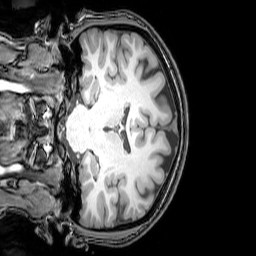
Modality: T1w
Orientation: coronal
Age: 24
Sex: female
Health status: healthy
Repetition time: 0.081 s
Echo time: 0.037 s